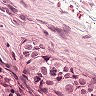
Metastatic tissue present: yes